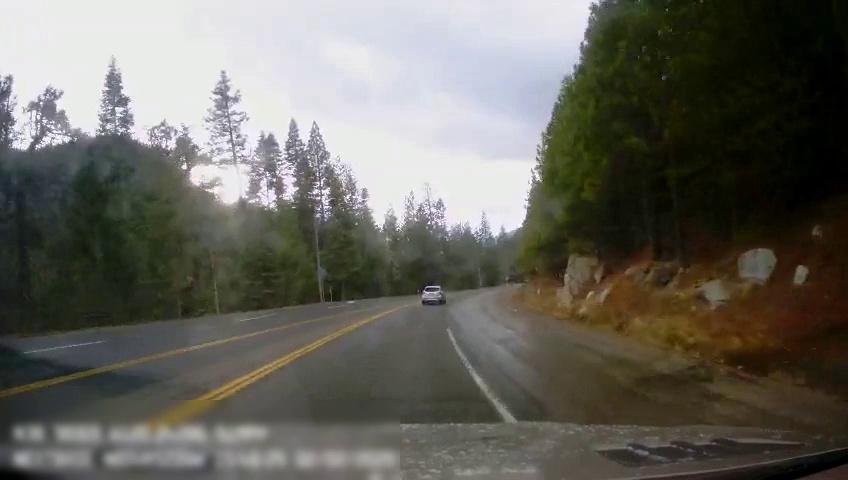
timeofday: Day
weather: Sunny
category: Drivable Space
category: Vehicles | SUV
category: Lanes | Alternate Lane
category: Lanes | Current Lane
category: Lanes | Opposite Lane
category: Lanes | Opposite Lane
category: Lanes | Opposite Lane
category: Lanes | Opposite Lane